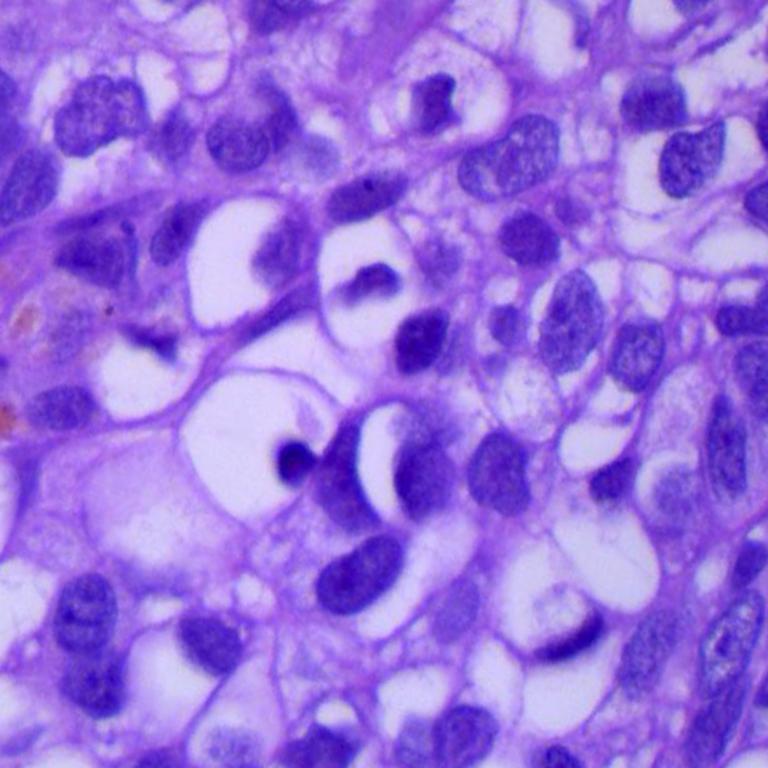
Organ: lung
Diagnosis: squamous carcinomas